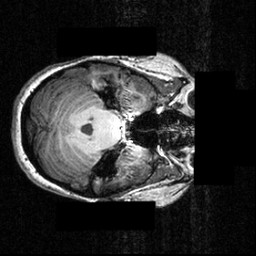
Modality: T1w
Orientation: axial
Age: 20
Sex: female
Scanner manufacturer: siemens
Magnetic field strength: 3.951 T
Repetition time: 1.5 s
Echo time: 0.00335 s